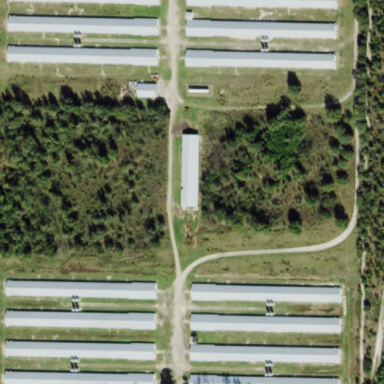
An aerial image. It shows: Poultry farmyard is depicted in the image.